Aerial crown-view tile of a tropical tree (Barro Colorado Island, Panama), acquired 20241112:
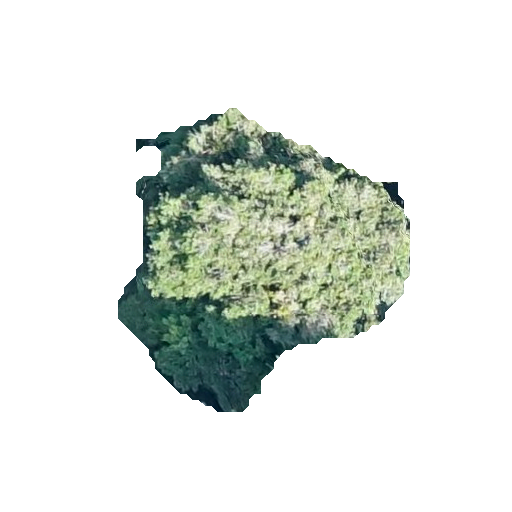
Species: Prioria copaifera
GBIF accepted scientific name: Prioria copaifera
Crown area: 89.717 m²